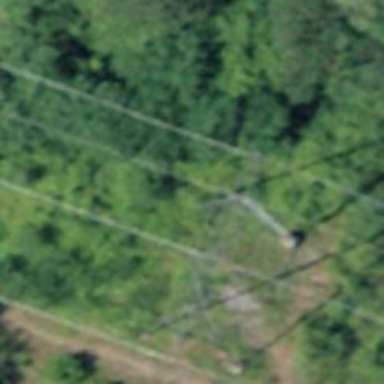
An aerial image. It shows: Power tower.